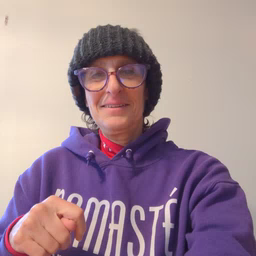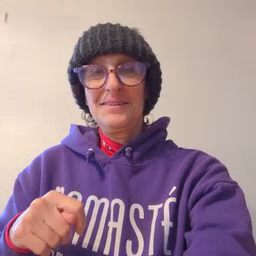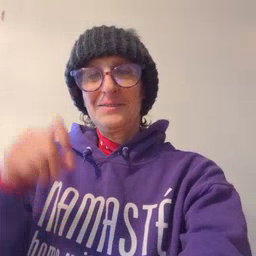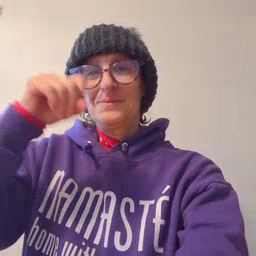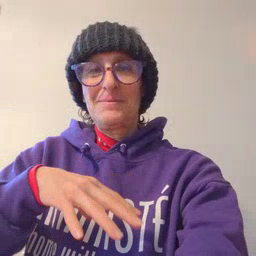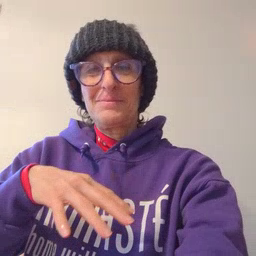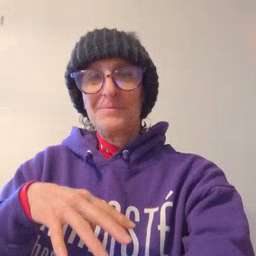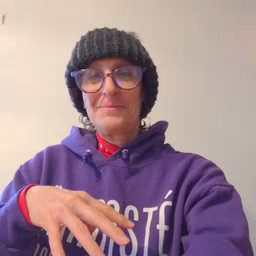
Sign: drop